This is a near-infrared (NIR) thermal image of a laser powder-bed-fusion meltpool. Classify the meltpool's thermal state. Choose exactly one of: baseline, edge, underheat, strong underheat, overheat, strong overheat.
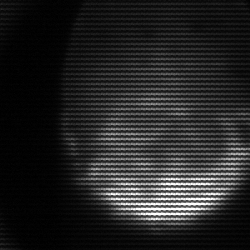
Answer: edge